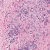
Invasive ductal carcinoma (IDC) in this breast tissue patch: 1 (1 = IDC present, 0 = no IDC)